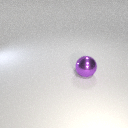
large purple metal sphere